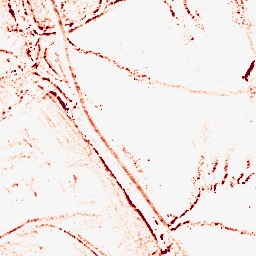
Category: morphological
Decomposition family: morphological_rect
Decomposition parameters: operation: opening
width: 5
height: 5
Upsampling method: sinc_hamming
Upsampling parameters: scale: 8
kernel_size: 16
Upsampling scale: 8